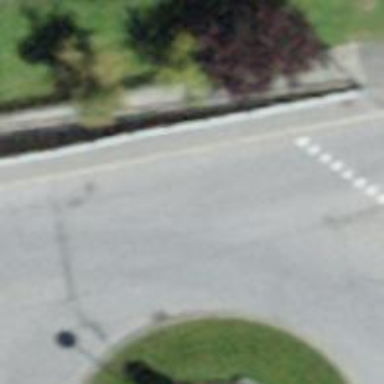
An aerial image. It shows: Primary highway intersecting roundabout.